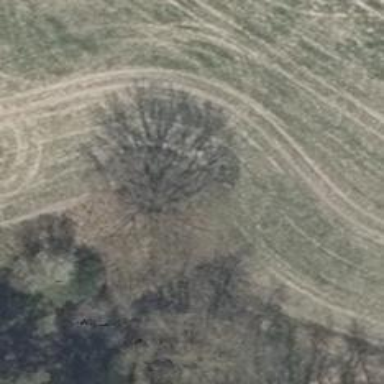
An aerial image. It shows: Deciduous tree with broadleaved leaves.